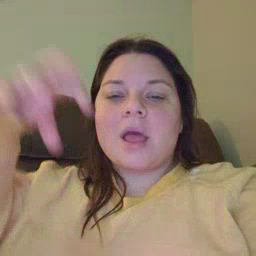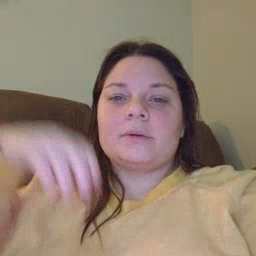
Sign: cloud